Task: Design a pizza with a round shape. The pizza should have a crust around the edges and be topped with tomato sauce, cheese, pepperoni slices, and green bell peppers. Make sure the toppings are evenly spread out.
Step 459:
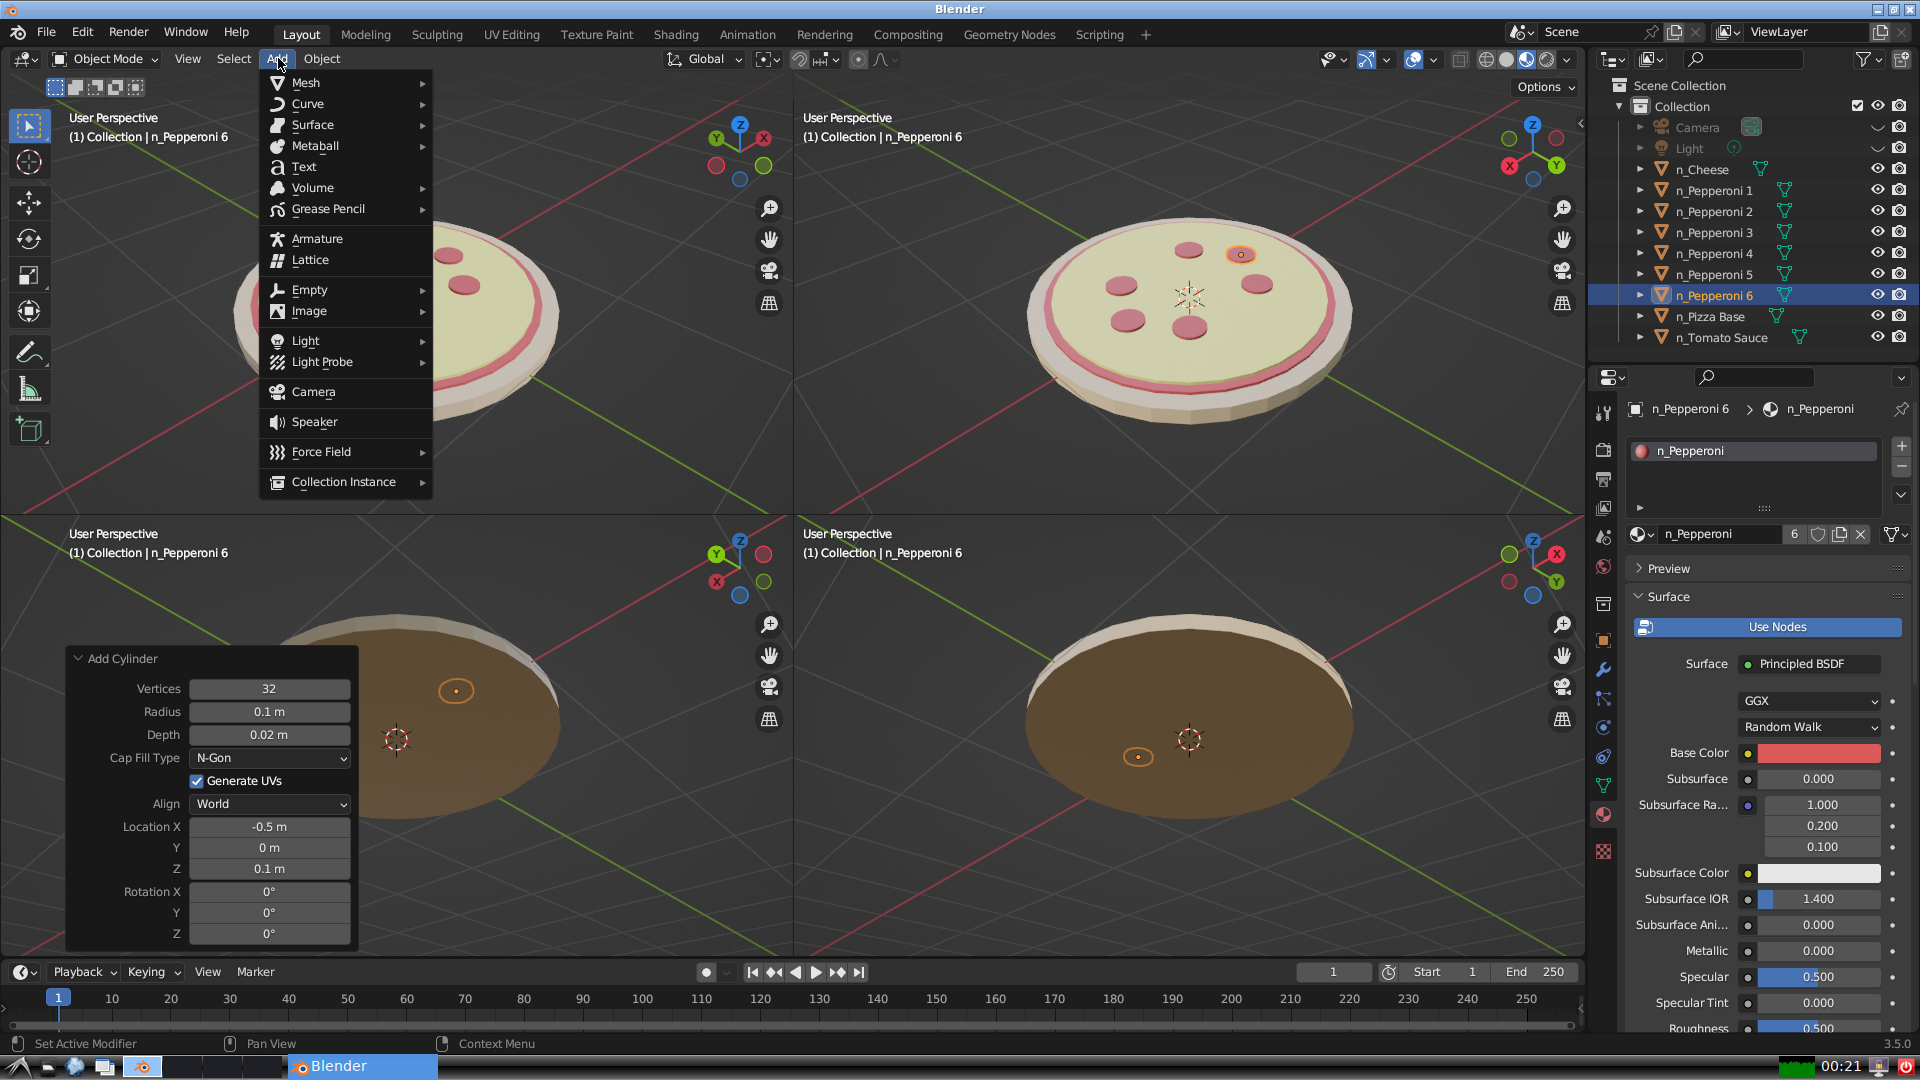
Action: {"mouse_move": [304, 82]}